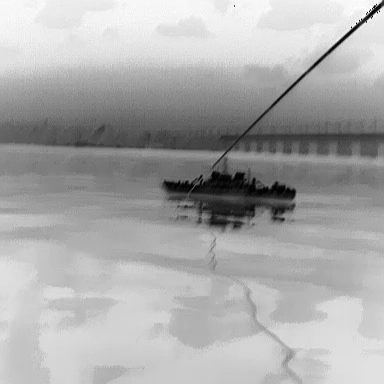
There is a warship in the infrared image.